Field crop: tomato
Growth stage: 1
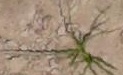
Species: cyperus